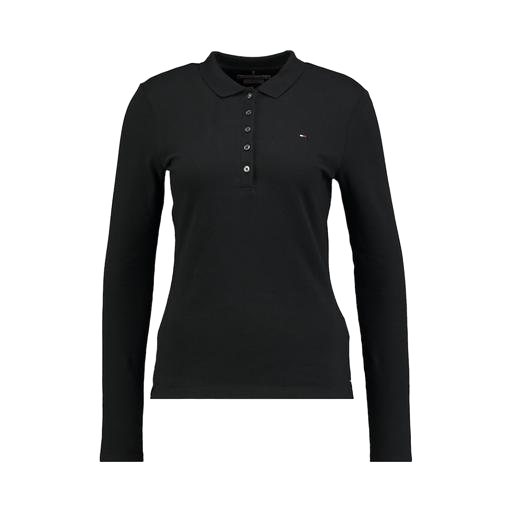
skinny-fit stretch polo shirt, skinny-fit polo shirt, skinny stretch polo shirt, white background